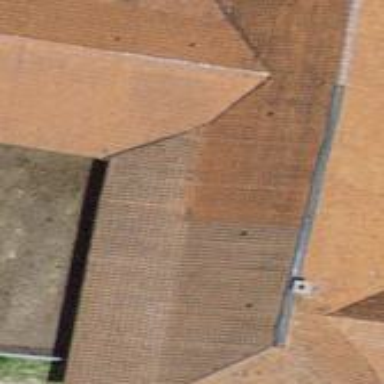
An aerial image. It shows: Farm building.